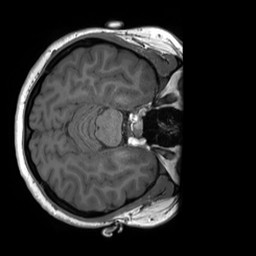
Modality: T1w
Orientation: axial
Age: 21
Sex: female
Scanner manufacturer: siemens
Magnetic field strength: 3 T
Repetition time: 1.8 s
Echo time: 0.00232 s